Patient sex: F
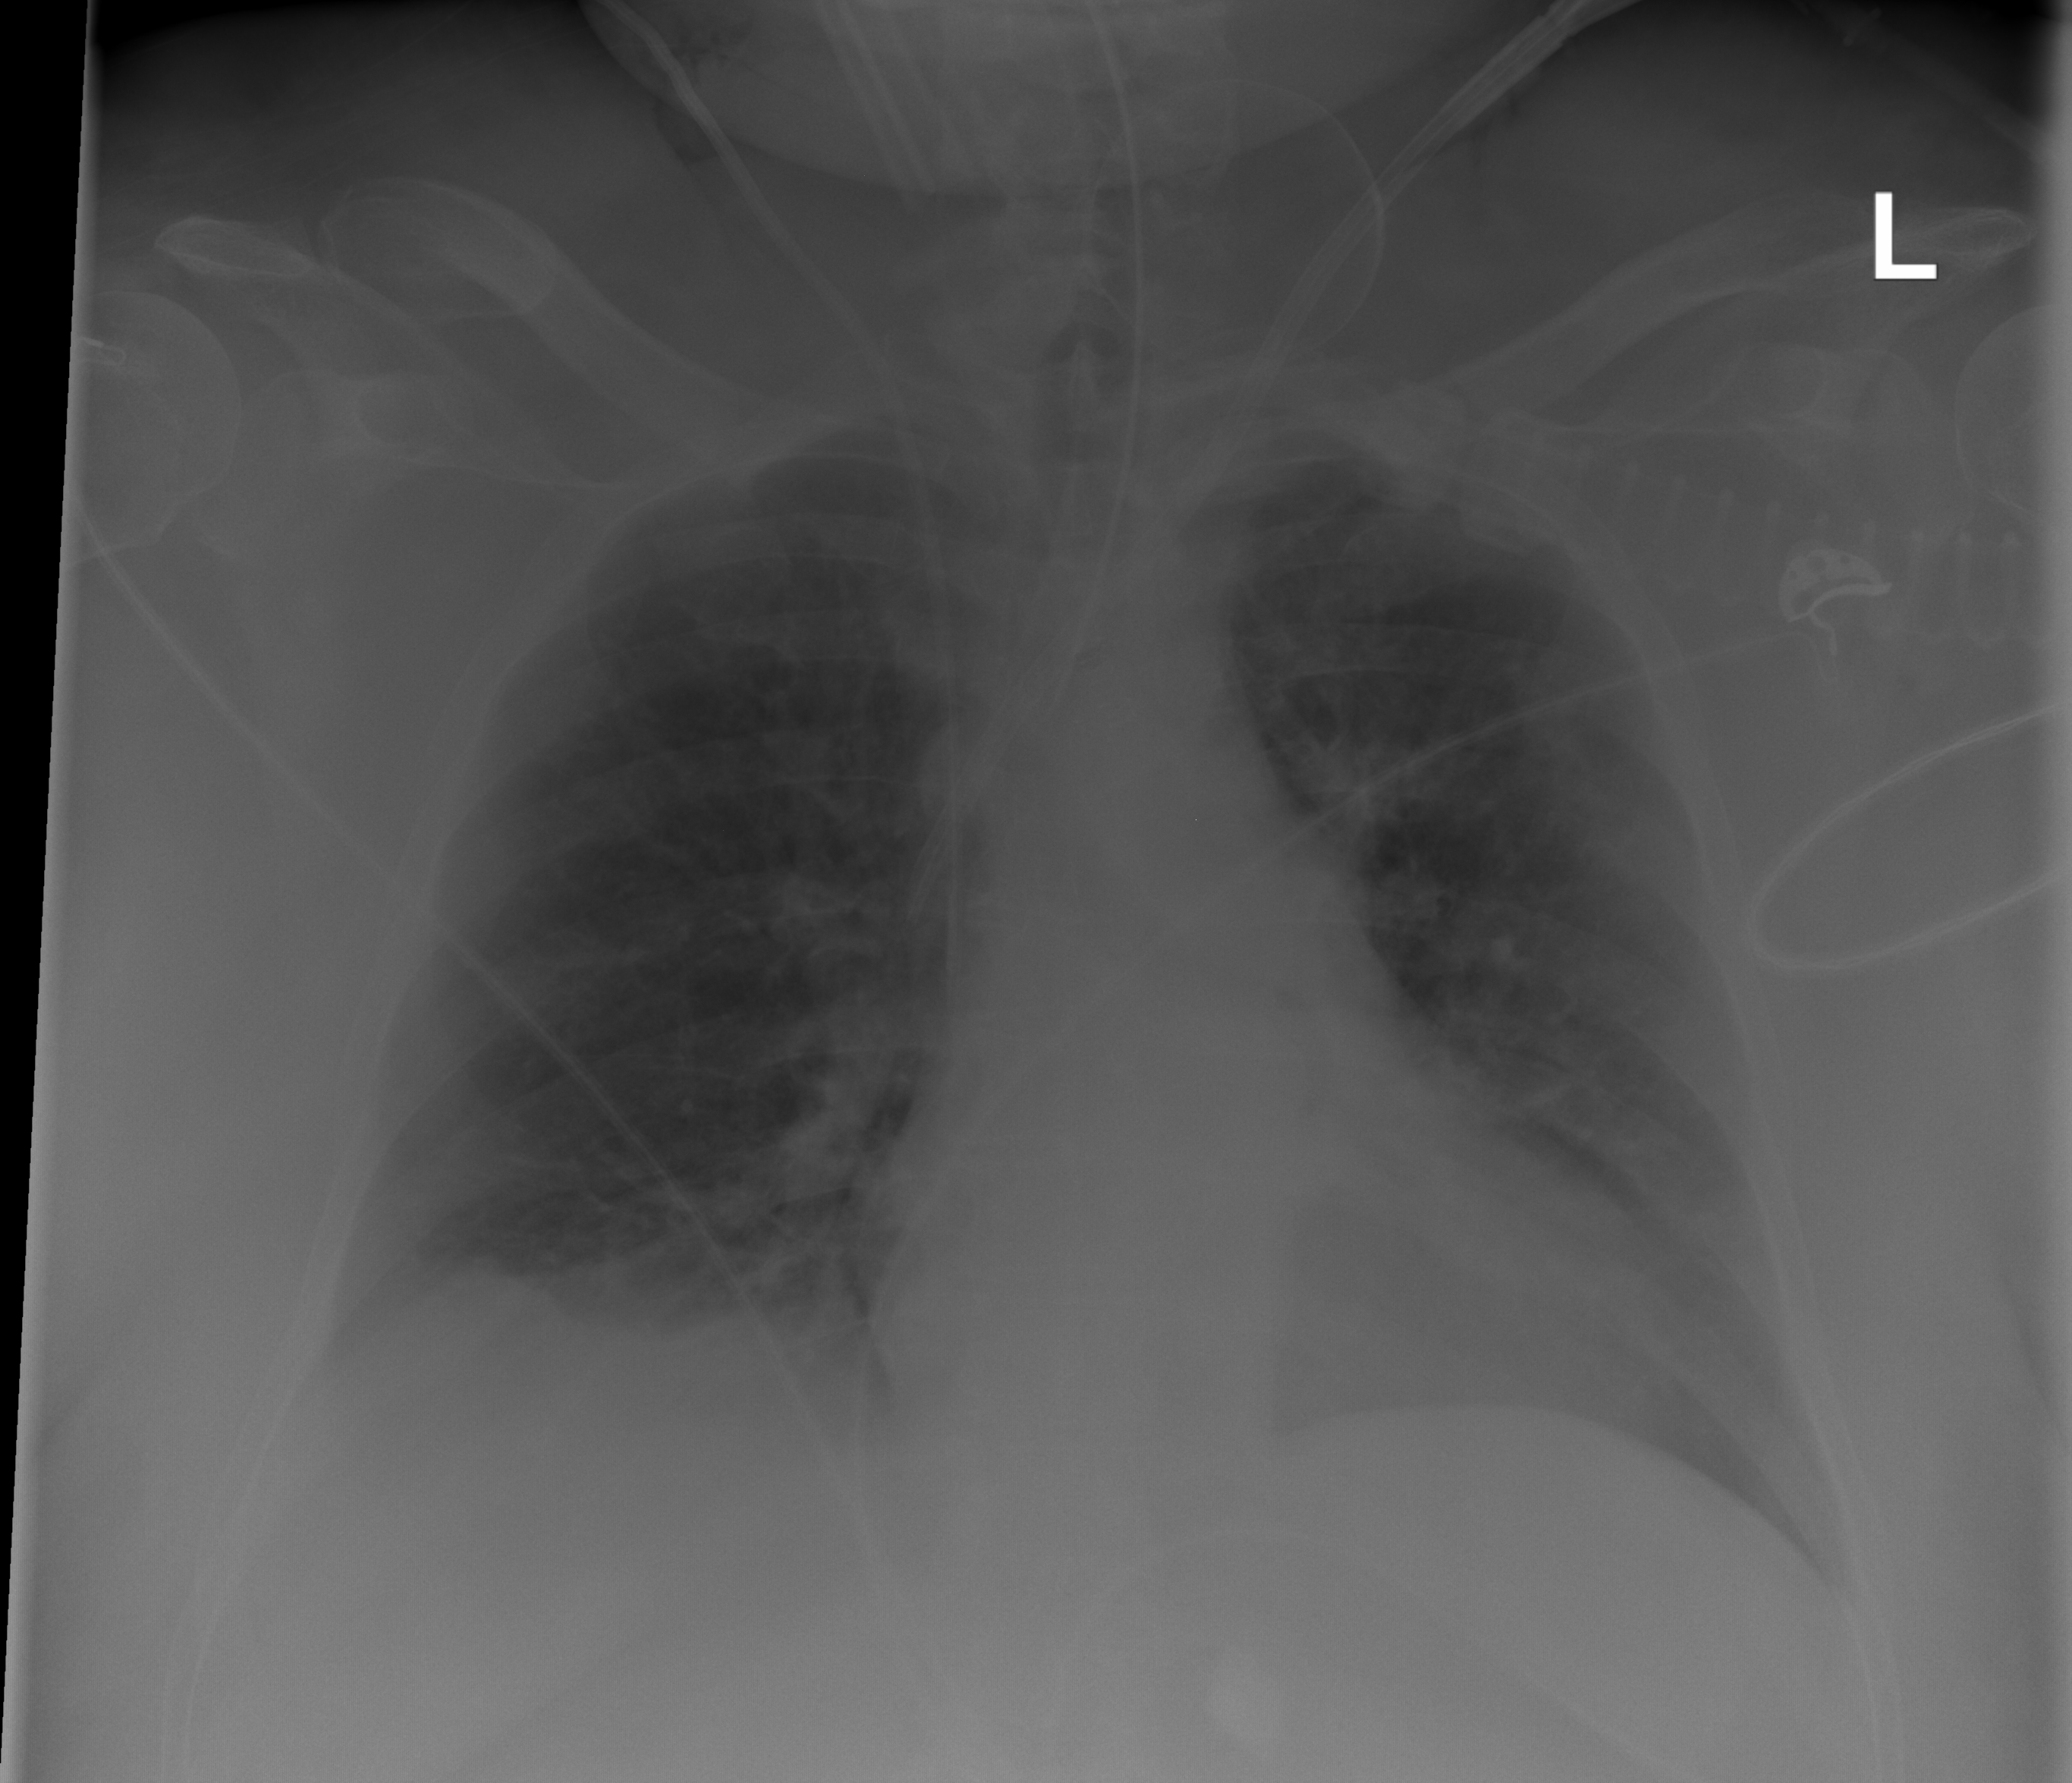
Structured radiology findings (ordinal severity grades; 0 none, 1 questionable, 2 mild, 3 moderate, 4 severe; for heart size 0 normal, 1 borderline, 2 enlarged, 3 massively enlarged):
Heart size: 0
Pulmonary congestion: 2
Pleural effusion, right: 2
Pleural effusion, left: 0
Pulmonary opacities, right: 2
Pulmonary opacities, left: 0
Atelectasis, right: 2
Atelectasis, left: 1